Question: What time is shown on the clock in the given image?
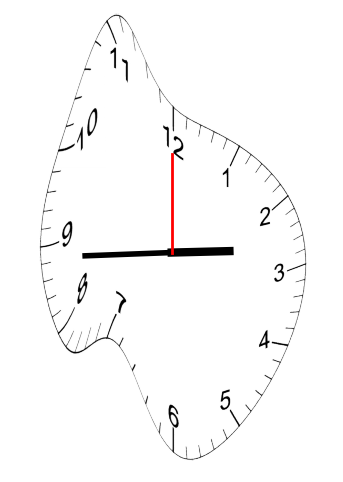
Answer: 02:44:00